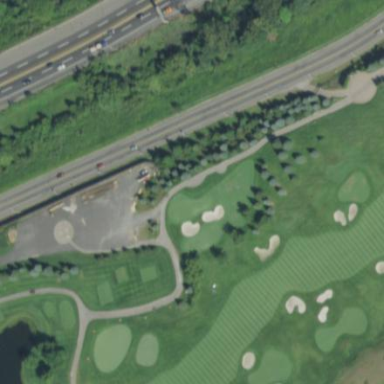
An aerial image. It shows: Golf fairway covered with lush grass.